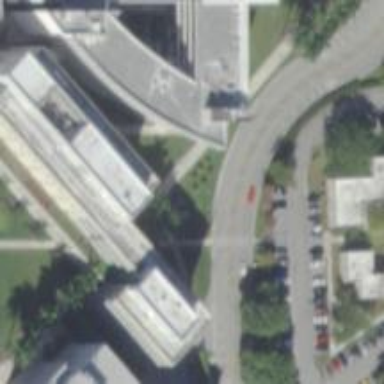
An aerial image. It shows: University building.